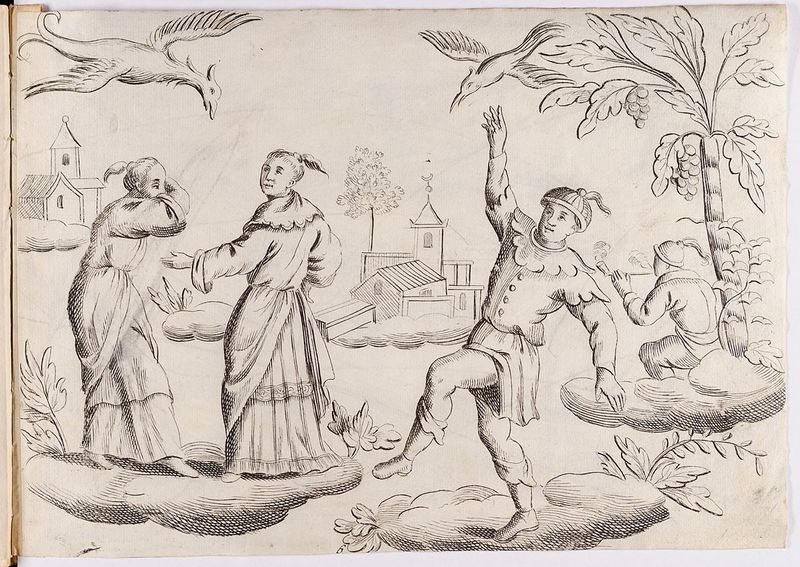
Titel: Chinadarstellung
Künstler: Martin Engelbrecht
Standort: Hamburg
Institution: Museum für Kunst und Gewerbe Hamburg
Schlagwörter: akt, vogel, menschen, architektur, barock, kirche, figur, papier, grafik, graphik, fotografie, photographie, moschee, druckgraphik, halbmond, druckgrafik, stich, helm, kupferstich, wasserzeichen, mosche, reproduktionen, barockzeit, barockzeitalter, druckerzeugnisse, körper, vögel, völker, nationalitäten, ornamentstich, vorlageblätter, chinesendarstellungen